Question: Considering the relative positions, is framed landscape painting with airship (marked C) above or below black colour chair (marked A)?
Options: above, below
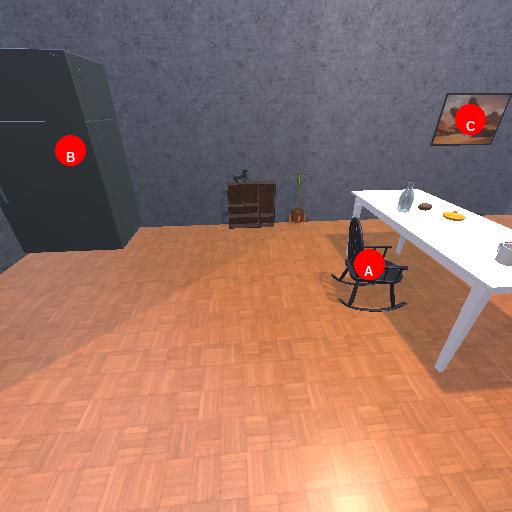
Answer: above